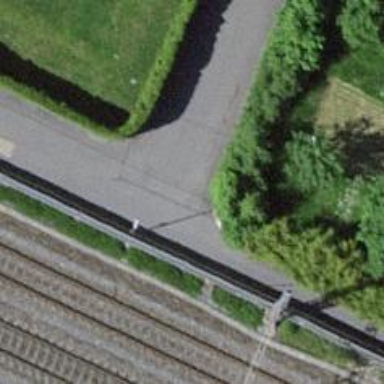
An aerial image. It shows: Hedge acting as barrier.